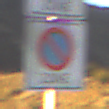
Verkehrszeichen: BeginnEingeschraenktesHalteverbotZone
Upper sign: BeginnZone30
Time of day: SunriseSunset
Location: Outdoor (Nature)
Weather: Clear
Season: NotSpecified
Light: Natural